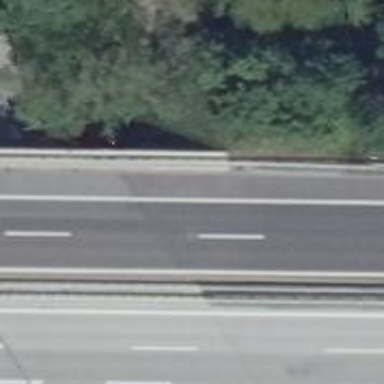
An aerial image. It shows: Asphalt motorway.